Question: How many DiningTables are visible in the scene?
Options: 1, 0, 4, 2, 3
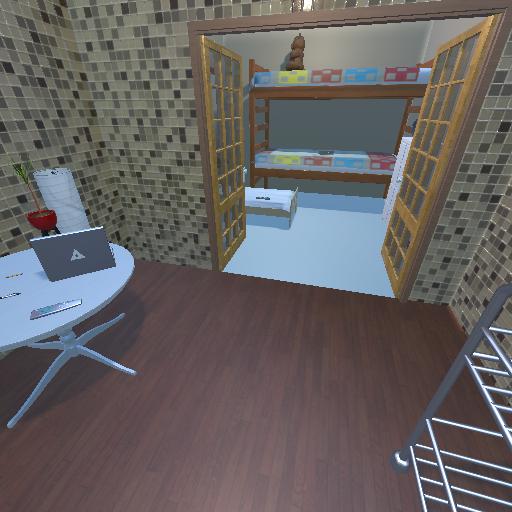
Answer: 1